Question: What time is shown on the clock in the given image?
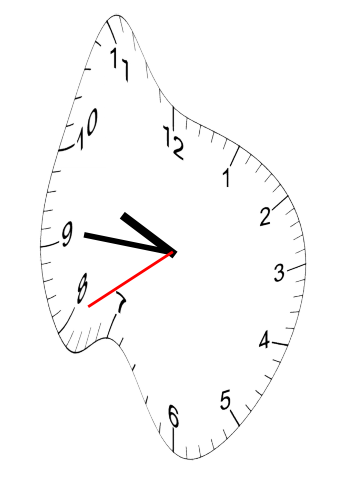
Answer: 09:45:40